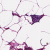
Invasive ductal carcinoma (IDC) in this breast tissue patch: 0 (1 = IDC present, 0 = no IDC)